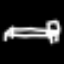
Label: bed